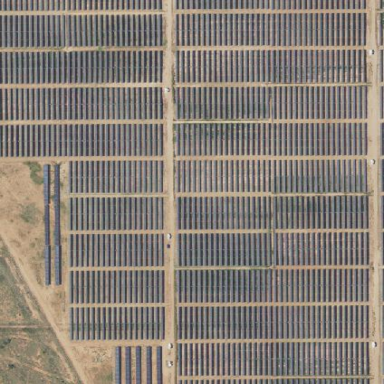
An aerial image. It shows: Solar power plant utilizing photovoltaic technology.